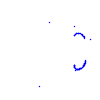
Particle: proton